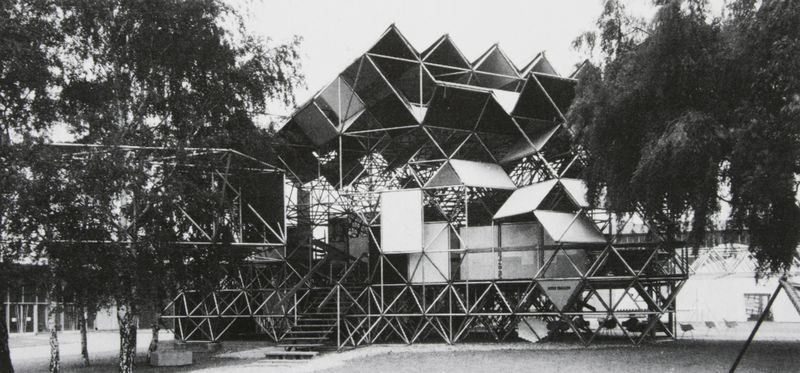
Titel: Mero-Pavillon
Künstler: Max Mengeringhausen
Standort: Essen
Institution: Deubau 1962
Schlagwörter: bäume, schwarz, weiss, gebäude, architektur, birken, bühne, abstrakt, modern, platz, treppe, metall, foto, fotografie, rechtecke, gestänge, gerüst, kunst, quadrate, konstruktion, platten, pavillon, dreiecke, stahl, streben, vierecke, gerippe, stahlkonstruktion, figuten, schnellbau